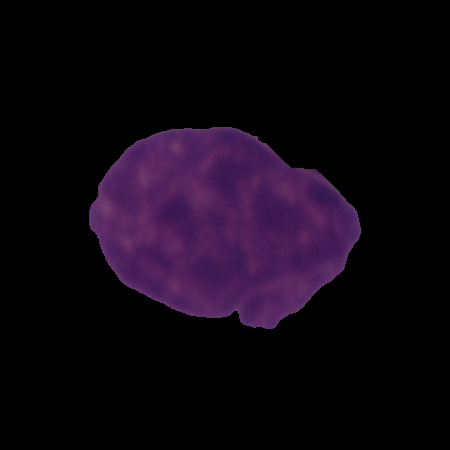
Label: cancer